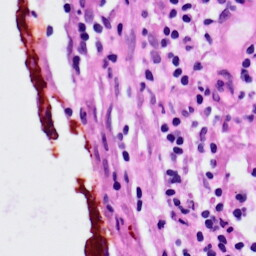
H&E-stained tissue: Lung